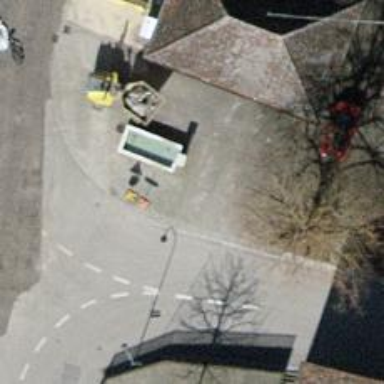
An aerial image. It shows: Post box is visible.